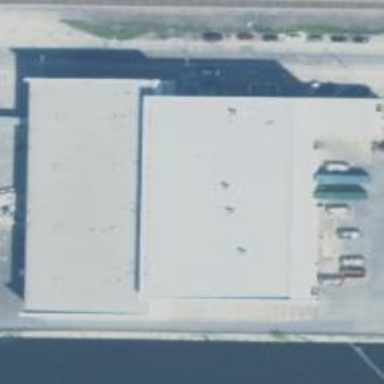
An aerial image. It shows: Industrial building that serves as recycling center. It is factory dedicated to recycling activities.